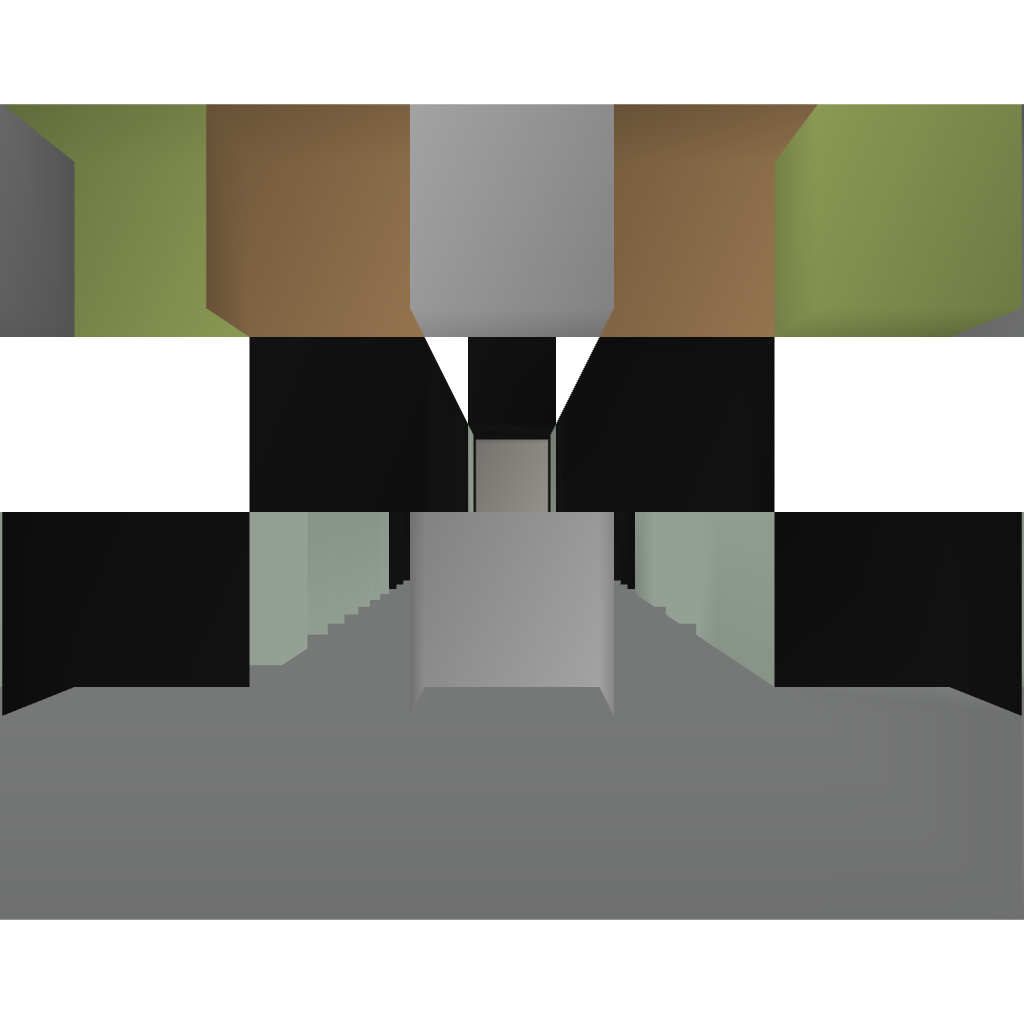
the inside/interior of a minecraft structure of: Target Marker